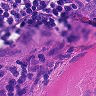
Metastatic tissue present: yes